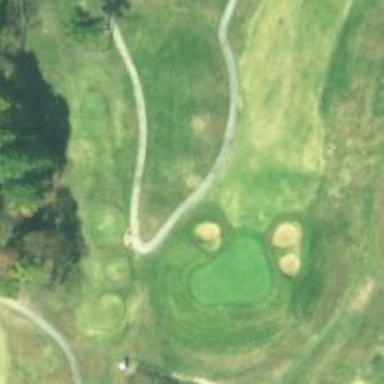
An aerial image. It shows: Path designed for golf carts.